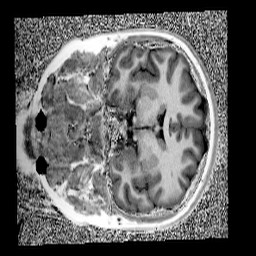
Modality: UNIT1
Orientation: coronal
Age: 12
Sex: female
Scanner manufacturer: siemens
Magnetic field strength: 3 T
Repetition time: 4 s
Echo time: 0.00303 s